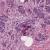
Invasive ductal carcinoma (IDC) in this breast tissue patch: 1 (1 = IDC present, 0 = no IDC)